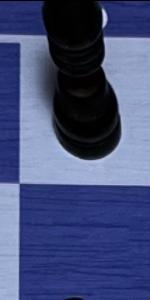
Label: Empty